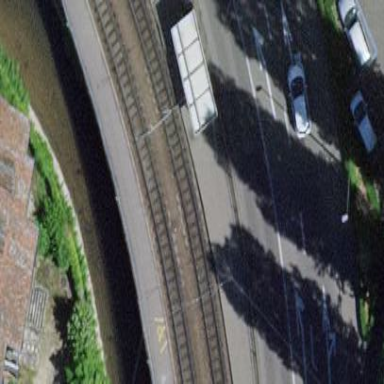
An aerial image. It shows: Platform for public transport with shelter. This platform is for trams and railways.